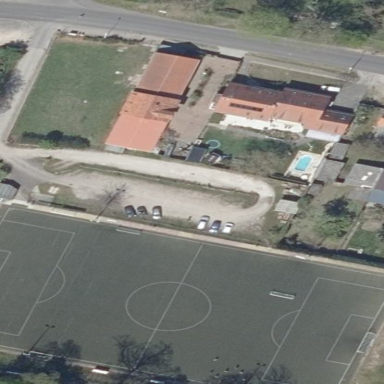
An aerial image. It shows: Soccer pitch designated for leisure and sports activities.